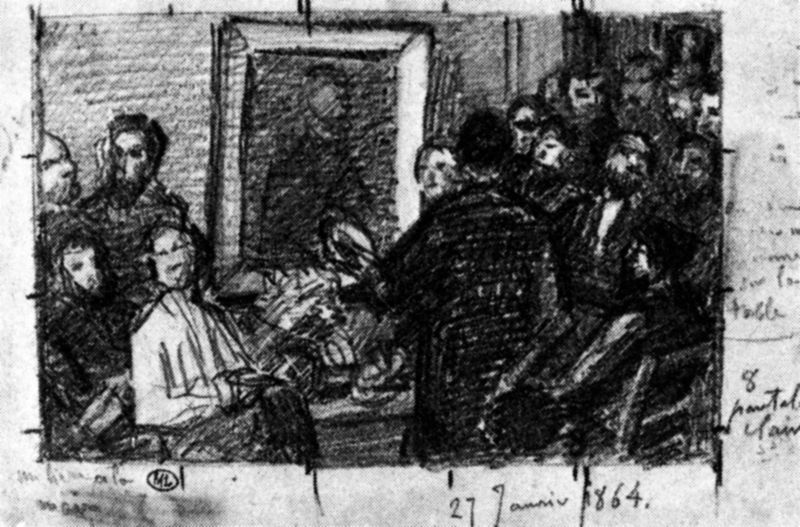
Titel: Studie zu Hommage an Delacroix
Künstler: Henri Fantin-Latour
Schlagwörter: dunkel, gemälde, menschen, sitzen, männer, rücken, schwarz, skizze, tisch, tür, weiss, zeichnung, zylinder, anzug, bart, gericht, wand, rahmen, stehen, bild, spiegel, sitzend, stehend, personen, zilinder, kontrast, schrift, französisch, datum, finster, jahreszahl, buch, kohle, lithographie, schraffur, schwarzweiß, text, schraffiert, gruppenbild, betrachten, verschwommen, handschrift, januar, vortrag, 19. jahrhundert, 1864, randbemerkungen, 27 januar 1864, 27 janvier 1864